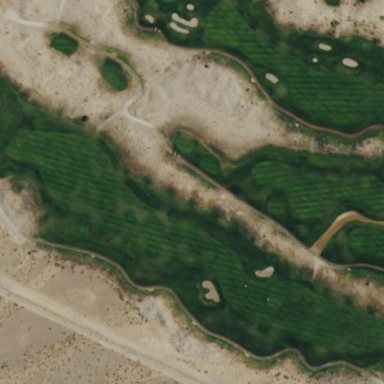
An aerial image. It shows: Area of rough grass used for golf.